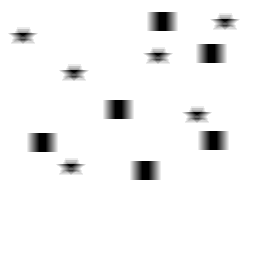
Squares: 6
Triangles: 0
Stars: 6
Total shapes: 12